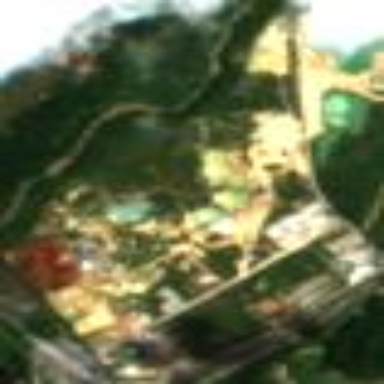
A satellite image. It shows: Quarry area with sand as the primary resource.